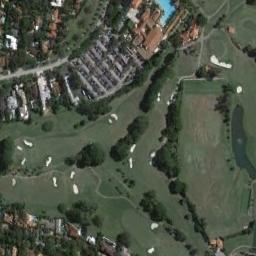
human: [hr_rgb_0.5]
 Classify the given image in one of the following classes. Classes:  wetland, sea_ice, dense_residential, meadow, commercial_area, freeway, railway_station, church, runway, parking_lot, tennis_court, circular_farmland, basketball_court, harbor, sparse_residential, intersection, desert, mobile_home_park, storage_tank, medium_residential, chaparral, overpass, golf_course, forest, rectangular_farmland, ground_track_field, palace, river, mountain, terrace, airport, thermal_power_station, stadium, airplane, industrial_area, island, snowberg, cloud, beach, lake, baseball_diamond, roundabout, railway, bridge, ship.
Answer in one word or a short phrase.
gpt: golf_course